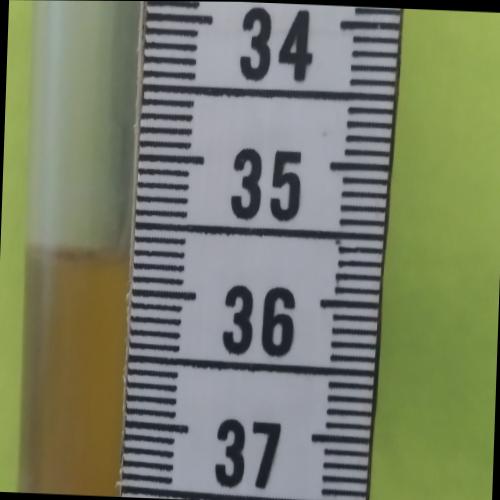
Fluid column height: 35.7 cm